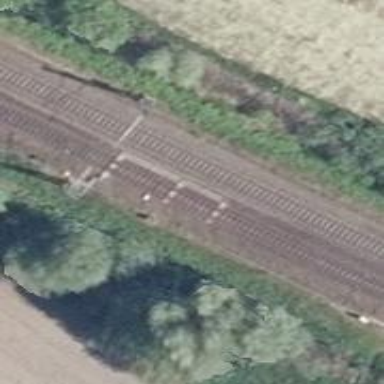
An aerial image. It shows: Railway signal.